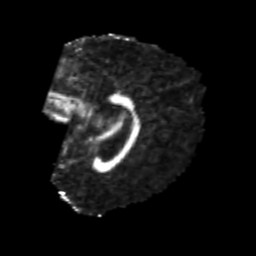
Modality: FA
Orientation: sagittal
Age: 22
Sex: female
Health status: healthy
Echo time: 0.074 s